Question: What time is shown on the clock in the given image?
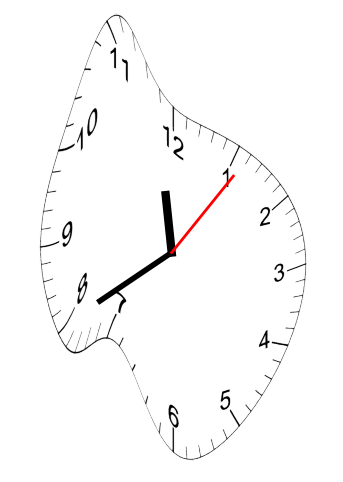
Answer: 11:40:06